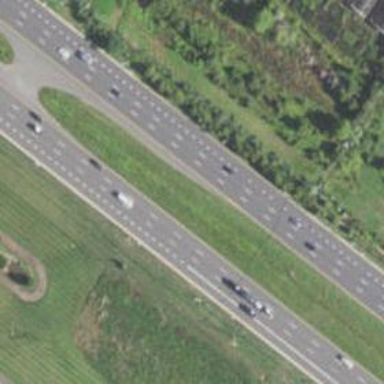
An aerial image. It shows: Motorway junction.